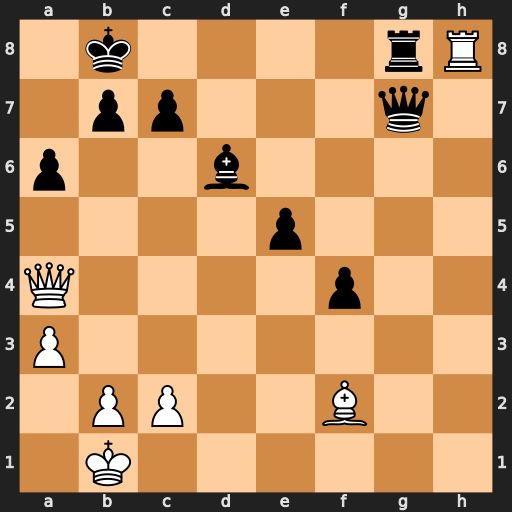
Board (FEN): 1k4rR/1pp3q1/p2b4/4p3/Q4p2/P7/1PP2B2/1K6
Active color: w
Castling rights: -
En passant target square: -
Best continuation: Qe8+ Rxe8 Rxe8#